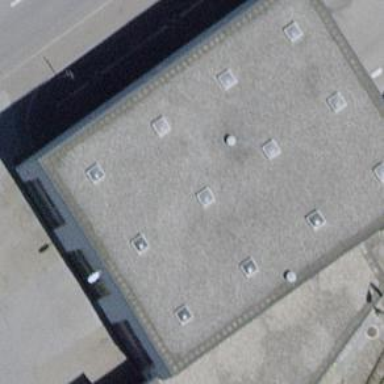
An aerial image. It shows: Building with flat roof.